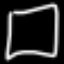
Label: square